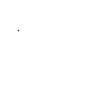
Particle: kaon